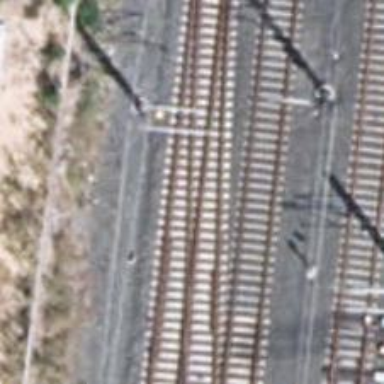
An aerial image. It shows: Railway with electrified contact lines.